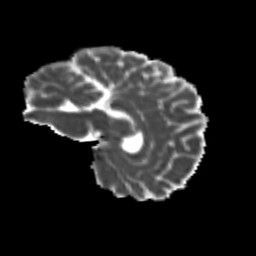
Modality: MD
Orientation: sagittal
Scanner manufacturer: siemens
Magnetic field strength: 3 T
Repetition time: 9.2 s
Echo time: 0.084 s